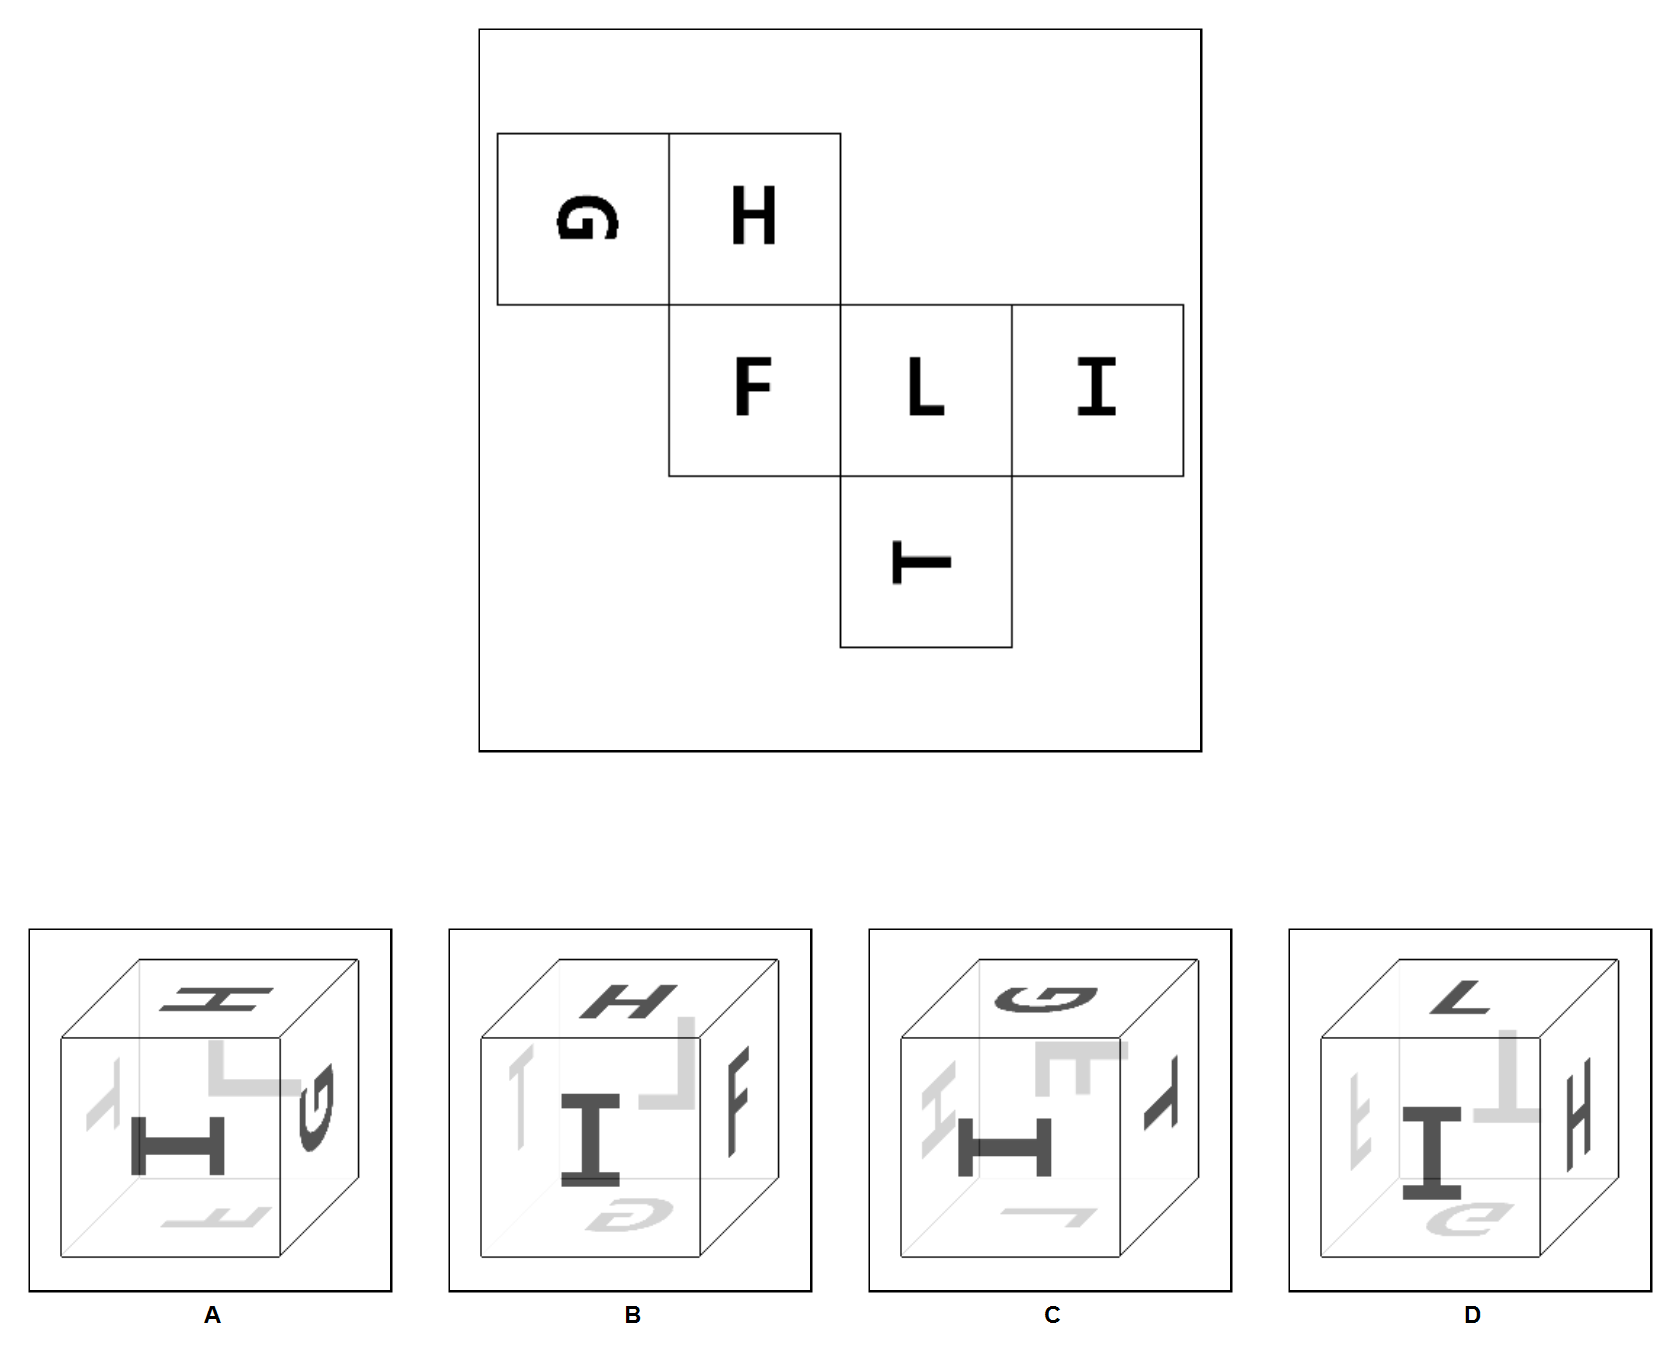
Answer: C